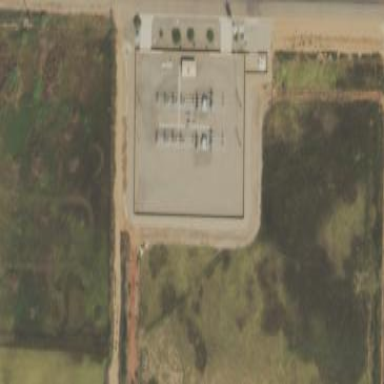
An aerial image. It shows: Substation with power equipment.